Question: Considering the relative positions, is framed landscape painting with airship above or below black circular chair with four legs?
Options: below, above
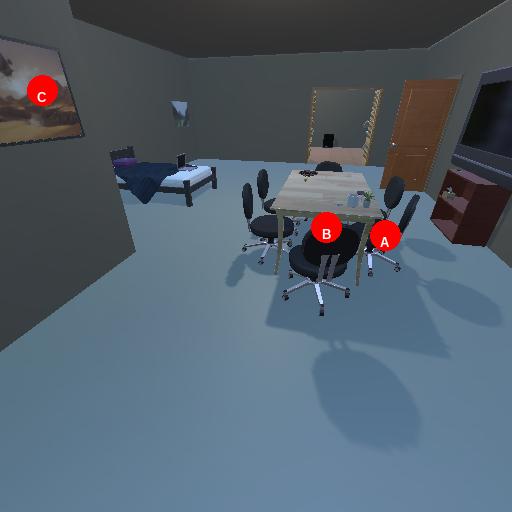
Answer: below